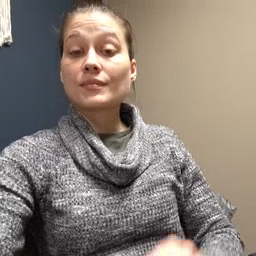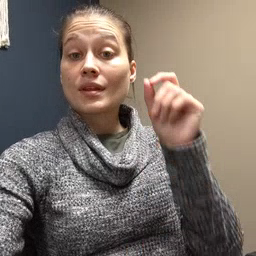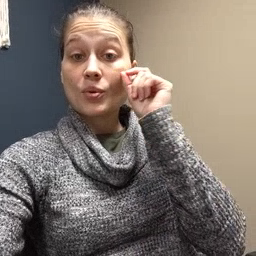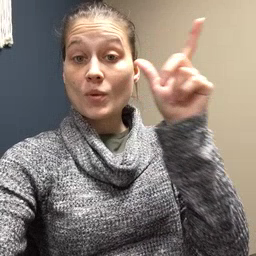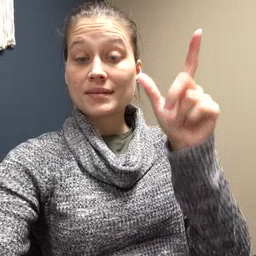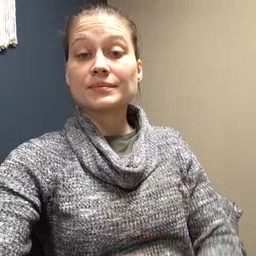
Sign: wake